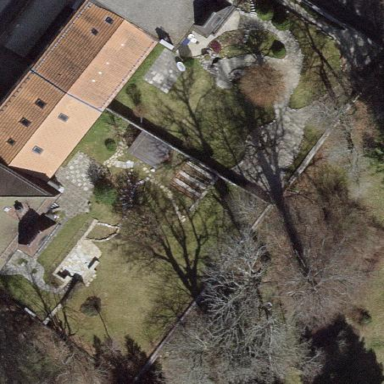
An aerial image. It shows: Residential garden.